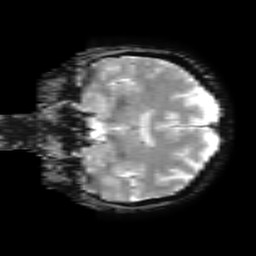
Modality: T2starw
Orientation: coronal
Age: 56
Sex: female
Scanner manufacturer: ge
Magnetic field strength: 3 T
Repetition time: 0.65 s
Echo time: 0.02 s